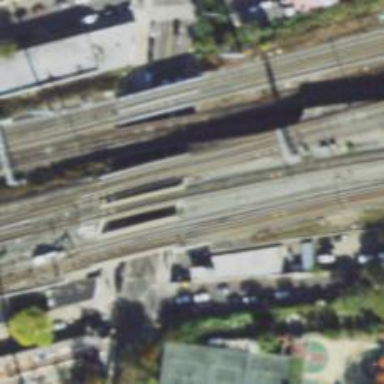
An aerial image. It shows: Bridge over electrified railway track.